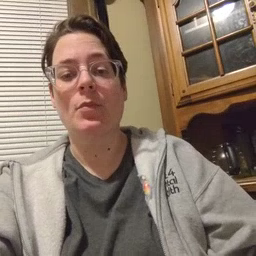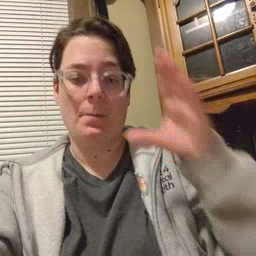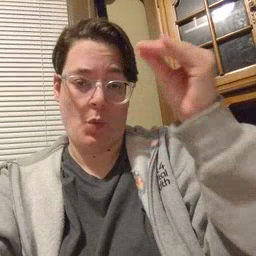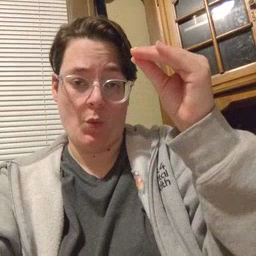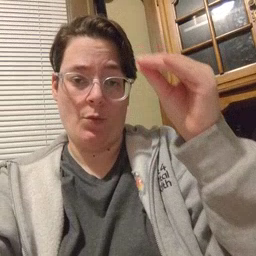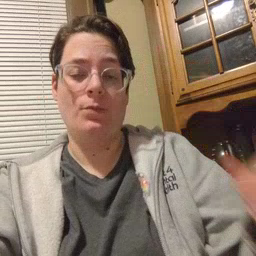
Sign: boy